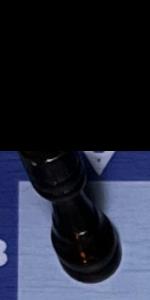
Label: Rook_Black